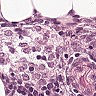
Metastatic tissue present: no